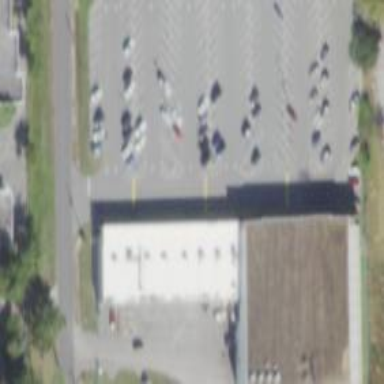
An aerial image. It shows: Parking space is available.